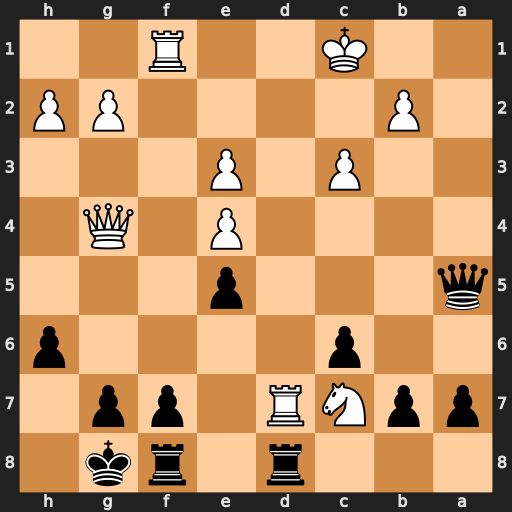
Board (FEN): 3r1rk1/ppNR1pp1/2p4p/q3p3/4P1Q1/2P1P3/1P4PP/2K2R2
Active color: b
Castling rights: -
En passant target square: -
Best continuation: Rxd7 Qxd7 Qa1+ Kc2 Qxf1